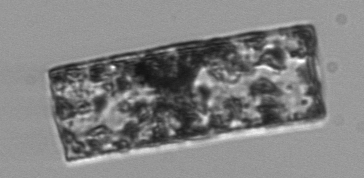
Label: Guinardia_flaccida